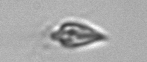
Label: Oxytoxum